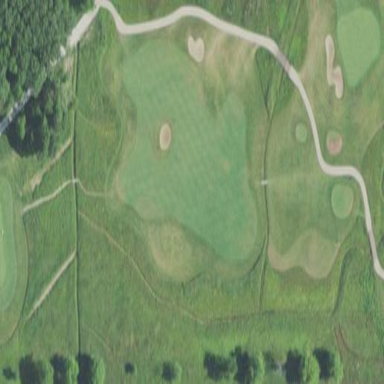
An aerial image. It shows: Rough area on grassy golf course.